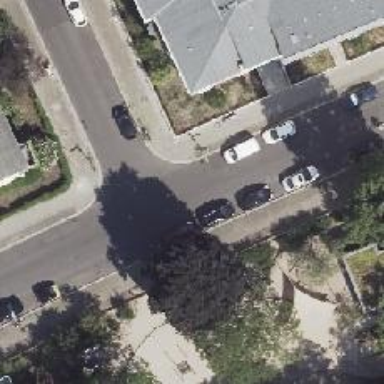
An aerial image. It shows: Residential road with asphalt surface and separate sidewalks. There are parallel on-street parking lanes on both sides of the road.